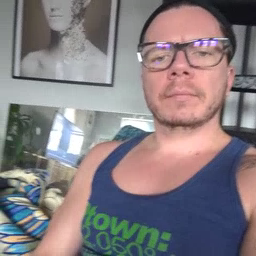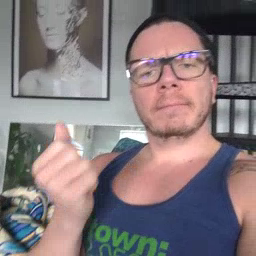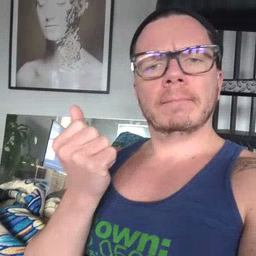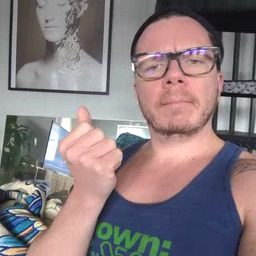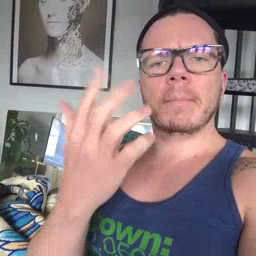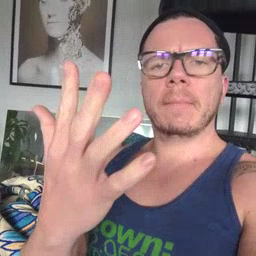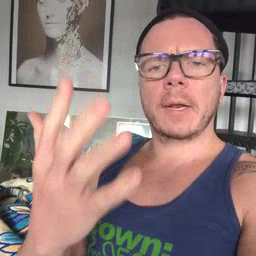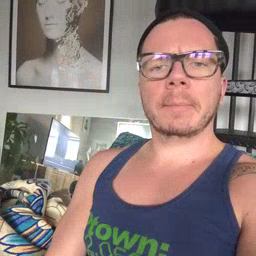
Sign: many